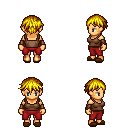
a pixel art fantasy rpg character, female body template, human, tanned skin, brown pirate shirt, red pants, blonde short bangs hairstyle, leather bracers, brown slippers, four views (front, back, left, right), 2x2 character sprite sheet, small pixel art, hard edges, no anti-aliasing